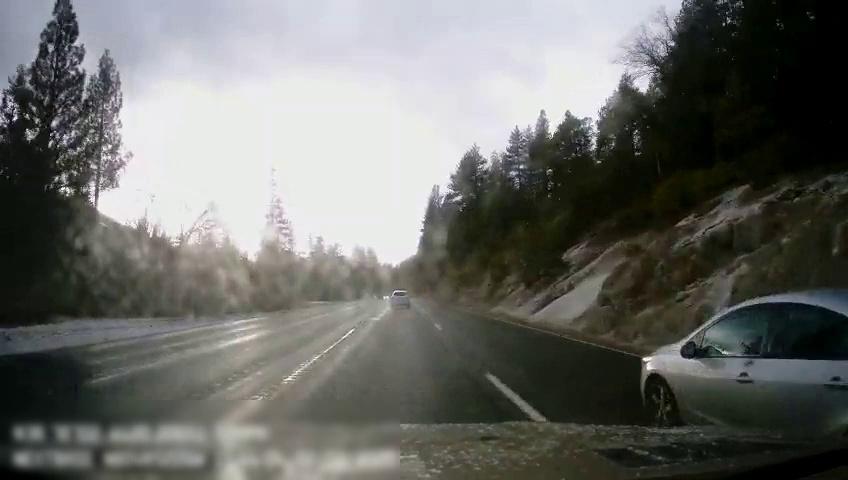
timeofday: Day
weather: Sunny
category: Drivable Space
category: Vehicles | Car
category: Vehicles | SUV
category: Lanes | Current Lane
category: Lanes | Alternate Lane
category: Lanes | Current Lane
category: Lanes | Opposite Lane
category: Lanes | Opposite Lane